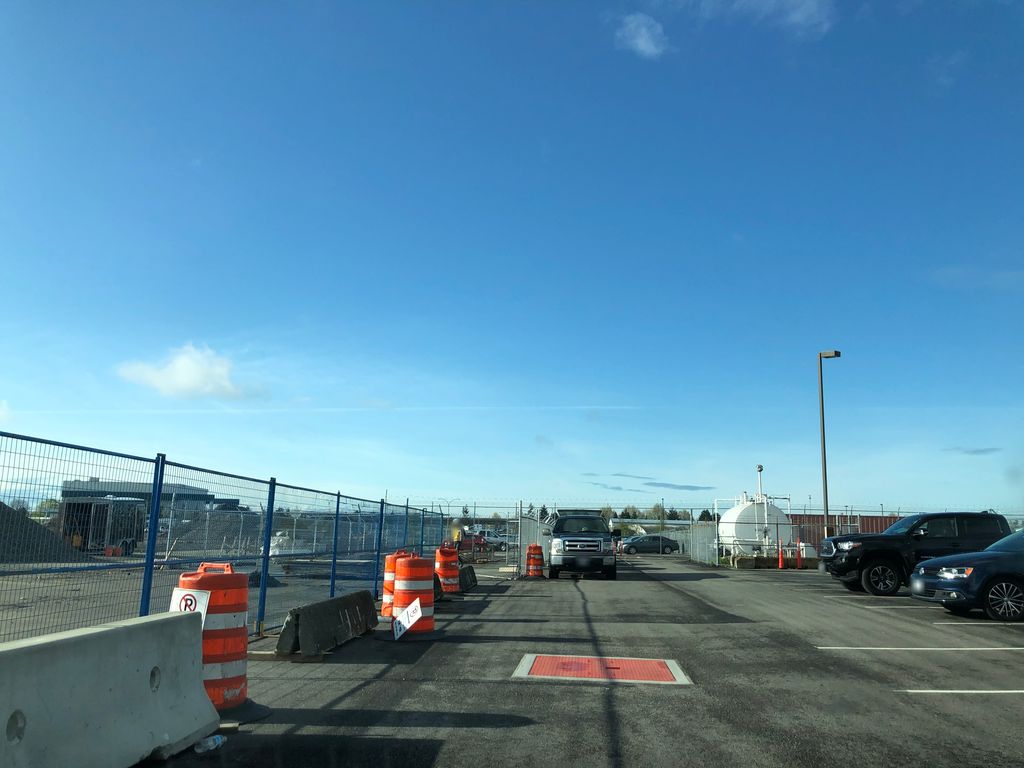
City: vancouver